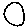
Label: circle